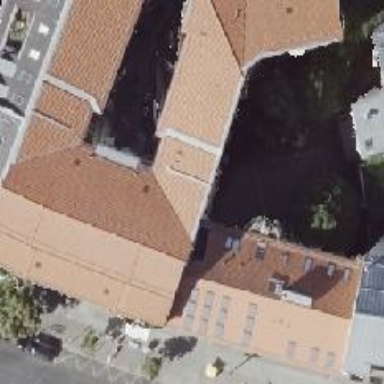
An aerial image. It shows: Residential building.